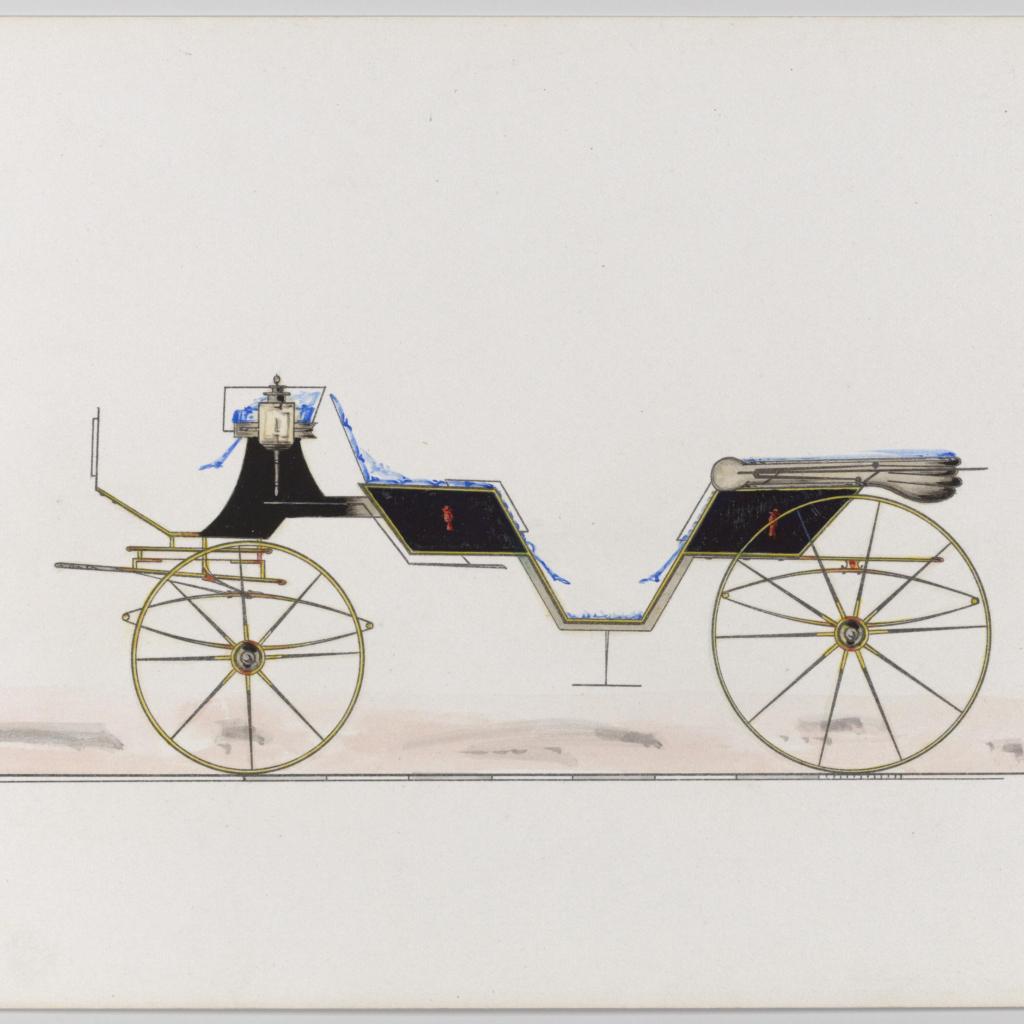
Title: Design for Vis-à-vis (unnumbered)
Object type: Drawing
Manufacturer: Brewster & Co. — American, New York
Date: ca. 1875
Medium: Pen and black ink, watercolor and gouache with gum arabic
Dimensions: sheet: 6 x 8 1/2 in. (15.2 x 21.6 cm)
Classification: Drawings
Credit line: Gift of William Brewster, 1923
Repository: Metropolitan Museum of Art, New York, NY